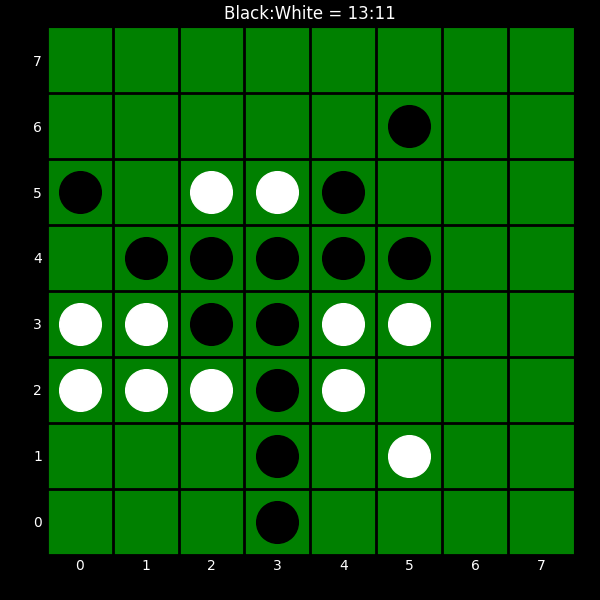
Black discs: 13
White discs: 11